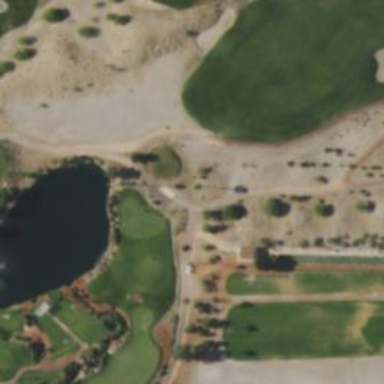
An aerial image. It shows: Path used for both walking and golf.